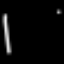
Label: palm tree